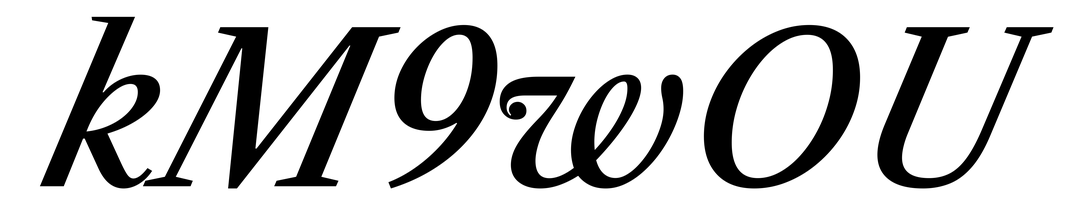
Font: LibreCaslonText-Italic_Medium_Italic